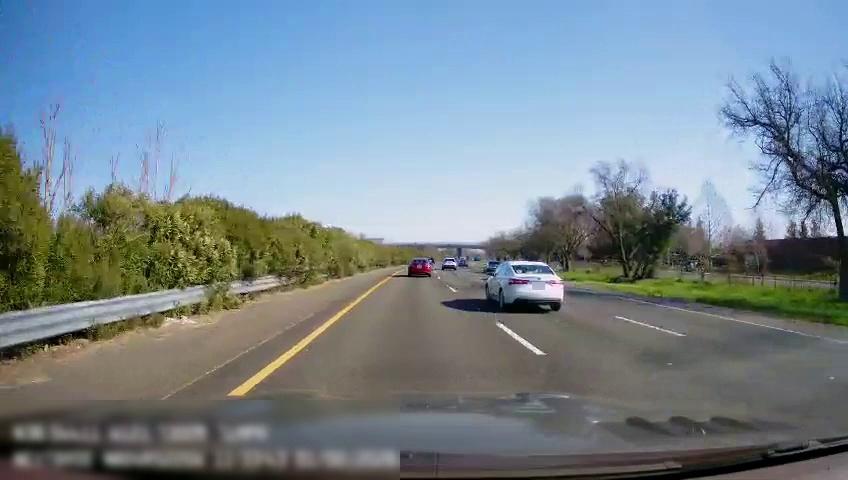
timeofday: Day
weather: Sunny
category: Drivable Space
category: Vehicles | Car
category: Vehicles | Car
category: Vehicles | Car
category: Vehicles | Car
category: Lanes | Current Lane
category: Lanes | Current Lane
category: Lanes | Alternate Lane
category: Lanes | Alternate Lane